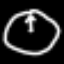
Label: clock